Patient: sex F, age 62
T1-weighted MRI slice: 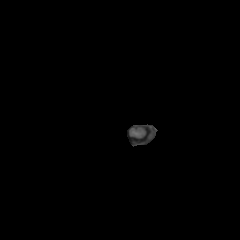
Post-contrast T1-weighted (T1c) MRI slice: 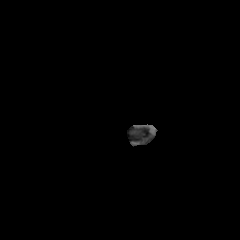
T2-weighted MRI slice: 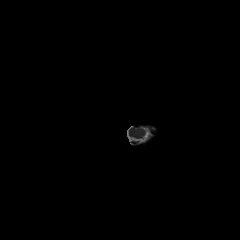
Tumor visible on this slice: no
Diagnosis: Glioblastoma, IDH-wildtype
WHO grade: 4